Question: I signed up for an Azure account and deployed a website together with a database which all went very smoothly.
First I had it on the free service, but after experiencing performance issues, upgraded it to the shared model (which has the same performance). The "linked resource" database is a web-edition database. In the portal it looks like this:

The following code is used to enable cache invalidation in the Admin part of my website:
'''
ConnectionStringSettings Config = ConfigurationManager.ConnectionStrings["MyConnectionString"];
System.Web.Caching.SqlCacheDependencyAdmin.EnableNotifications(Config.ConnectionString);
System.Web.Caching.SqlCacheDependencyAdmin.EnableTableForNotifications(Config.ConnectionString, "MyTable");
'''
It works on my local SqlServer Express, as well as on a live database at one of my hosting providers. Only on Azure, I get the following exception:
'''
System.Data.SqlClient.SqlException (0x80131904): Could not find stored procedure 'sp_addrole'.
Cannot find the user 'aspnet_ChangeNotification_ReceiveNotificationsOnlyAccess', because it does not exist or you do not have permission.
at System.Data.SqlClient.SqlConnection.OnError(SqlException exception, Boolean breakConnection, Action'1 wrapCloseInAction)
at System.Data.SqlClient.SqlInternalConnection.OnError(SqlException exception, Boolean breakConnection, Action'1 wrapCloseInAction)
at System.Data.SqlClient.TdsParser.ThrowExceptionAndWarning(TdsParserStateObject stateObj, Boolean callerHasConnectionLock, Boolean asyncClose)
at System.Data.SqlClient.TdsParser.TryRun(RunBehavior runBehavior, SqlCommand cmdHandler, SqlDataReader dataStream, BulkCopySimpleResultSet bulkCopyHandler, TdsParserStateObject stateObj, Boolean& dataReady)
at System.Data.SqlClient.SqlCommand.RunExecuteNonQueryTds(String methodName, Boolean async, Int32 timeout)
at System.Data.SqlClient.SqlCommand.InternalExecuteNonQuery(TaskCompletionSource'1 completion, String methodName, Boolean sendToPipe, Int32 timeout, Boolean asyncWrite)
at System.Data.SqlClient.SqlCommand.ExecuteNonQuery()
at System.Web.Caching.SqlCacheDependencyAdmin.SetupNotifications(Int32 flags, String table, String connectionString)
'''
So it seems like a stored procedure and a 'user' (?) are missing. I'd expect the web edition to have these features by default?
I would have gone for the Express edition if it were available, however I only get to choose between "Web Edition" and "Business Edition" from the Azure control panel.
Any way to get this working?
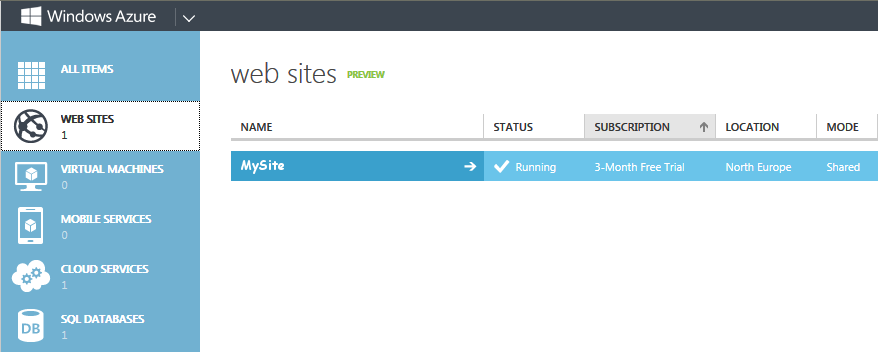
Answer: You are using SQL Database and calling stored procedure . As it is reflected in the error that this stored procedure is not available.
If you look at link below you will see that sp_addrole is not supported SP in SQL Database:
<URL>
'''
The following table lists the security stored procedures that
Windows Azure SQL Database does not support:
sp_addrole sp_dropremotelogin sp_helpuser
'''
So what you really need is have such work item done directly on SQL database first instead of using it directly from your code.